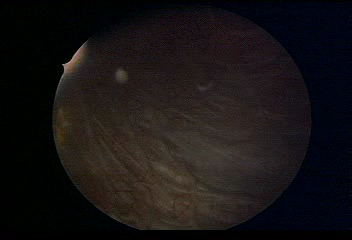
Modality: WLC
Class: Normal mucosa
Bladder cancer association: No